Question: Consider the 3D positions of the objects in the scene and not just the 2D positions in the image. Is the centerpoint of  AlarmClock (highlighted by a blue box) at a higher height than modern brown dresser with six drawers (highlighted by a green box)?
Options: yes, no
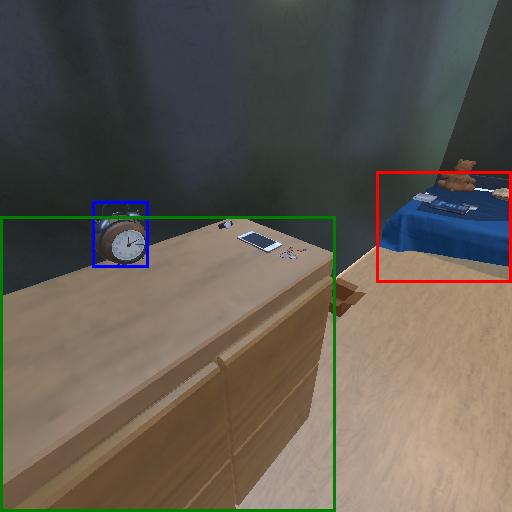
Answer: yes